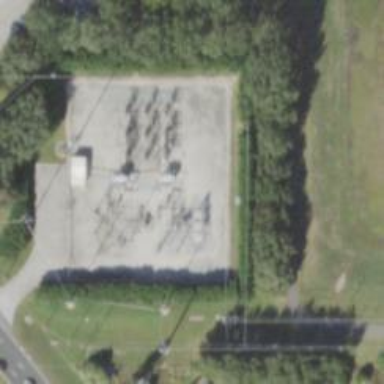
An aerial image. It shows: Switch for power supply.